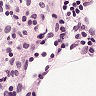
Metastatic tissue present: no